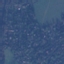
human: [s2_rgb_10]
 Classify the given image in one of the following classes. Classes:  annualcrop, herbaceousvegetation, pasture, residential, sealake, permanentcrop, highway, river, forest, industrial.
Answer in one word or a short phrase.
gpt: Residential